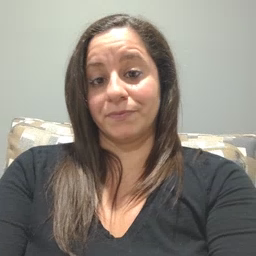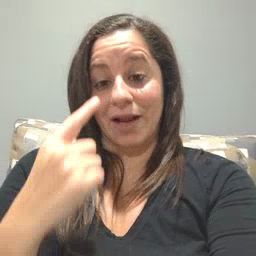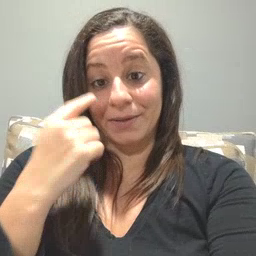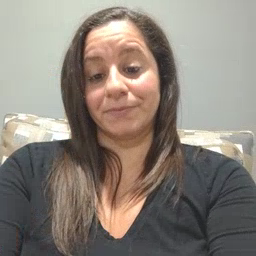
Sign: eye